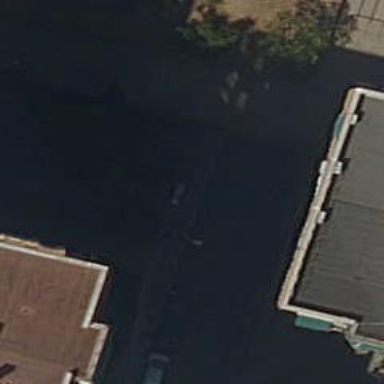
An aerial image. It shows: Parking entrance.